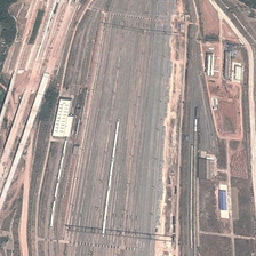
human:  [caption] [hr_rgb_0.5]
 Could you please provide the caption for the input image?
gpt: the barren land is surrounded by lush trees .

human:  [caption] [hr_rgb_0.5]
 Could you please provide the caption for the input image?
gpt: Some tracks are on barren land.

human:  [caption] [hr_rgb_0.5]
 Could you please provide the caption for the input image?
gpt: Some train tracks are on barren land.

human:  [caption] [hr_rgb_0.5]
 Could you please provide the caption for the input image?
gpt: Some trains are on barren land.

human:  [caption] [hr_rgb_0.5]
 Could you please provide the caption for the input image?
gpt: Some trains are in barren land.